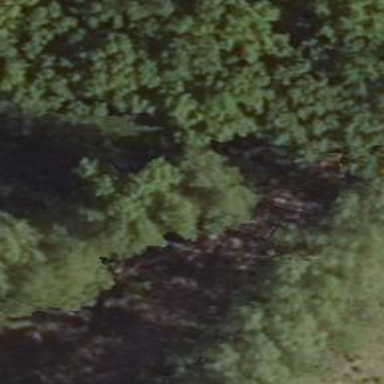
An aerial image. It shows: Row of trees in natural setting.